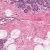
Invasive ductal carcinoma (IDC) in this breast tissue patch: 0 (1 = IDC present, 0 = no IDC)